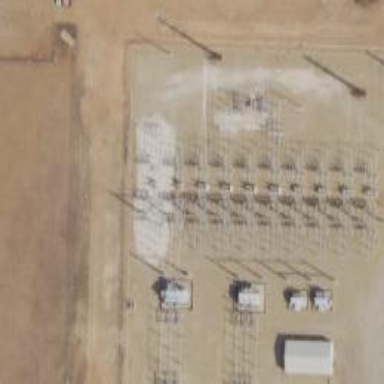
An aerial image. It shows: Switch used for power control.